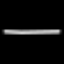
Label: line